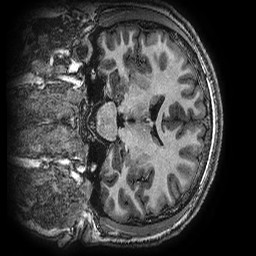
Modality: T1w
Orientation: coronal
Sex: male
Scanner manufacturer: ge
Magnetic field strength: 3 T
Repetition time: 0.00766 s
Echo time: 0.003476 s